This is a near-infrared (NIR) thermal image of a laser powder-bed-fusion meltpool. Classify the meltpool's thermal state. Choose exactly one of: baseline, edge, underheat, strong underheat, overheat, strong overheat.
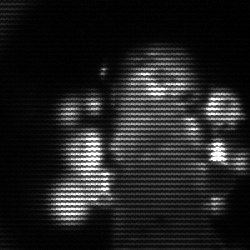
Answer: strong underheat